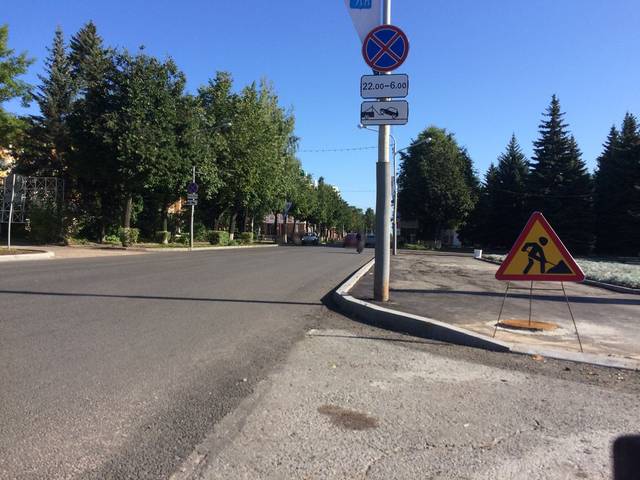
Region: Russia
Coordinates: 56.631, 47.89